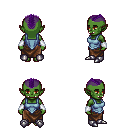
a pixel art fantasy rpg character, female body template, orc, green skin, blue vest, robe skirt, purple short mohawk hairstyle, white cloth bracers, metal boots, four views (front, back, left, right), 2x2 character sprite sheet, small pixel art, hard edges, no anti-aliasing